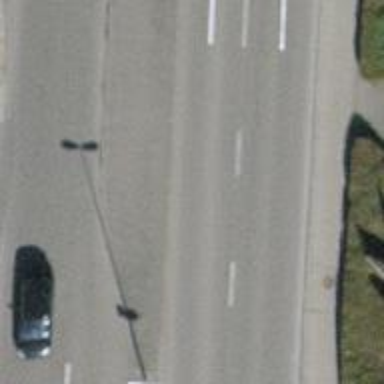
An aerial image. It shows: Primary highway.